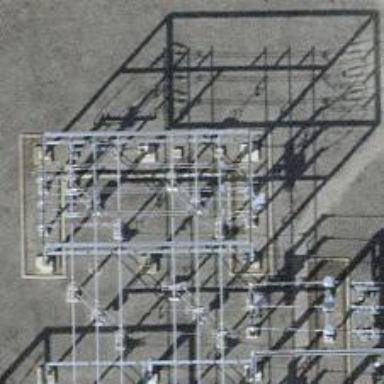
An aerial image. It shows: Power line with 3 cables in bay configuration.